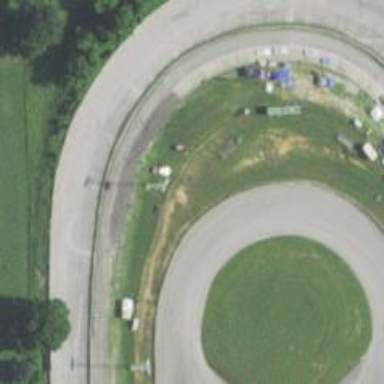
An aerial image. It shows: Motor sport raceway.